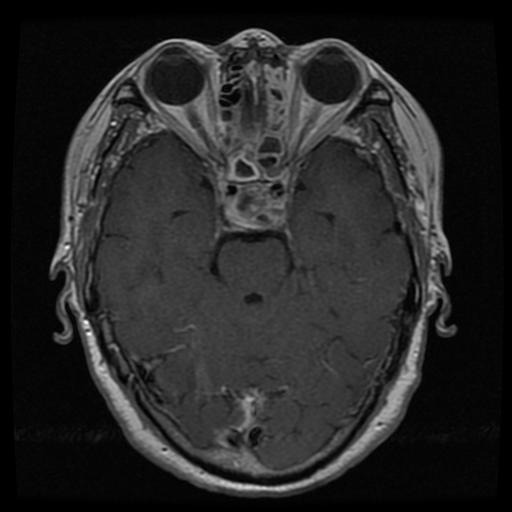
Label: pituitary